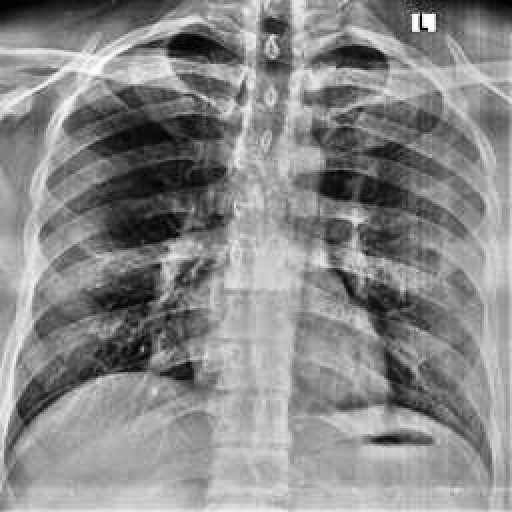
Finding: NORMAL